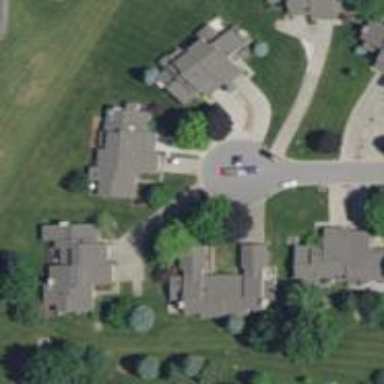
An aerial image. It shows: Driveway.